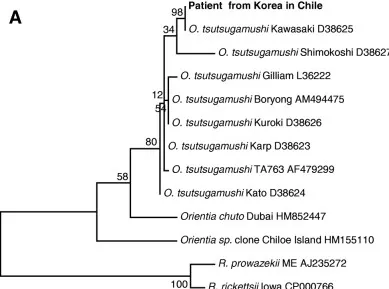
Phylogenetic analysis of Orientia tsutsugamushi isolate amplified from eschar sample of patient from South Korea. The trees were constructed based on 970 bp rrs.
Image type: chart (chart)